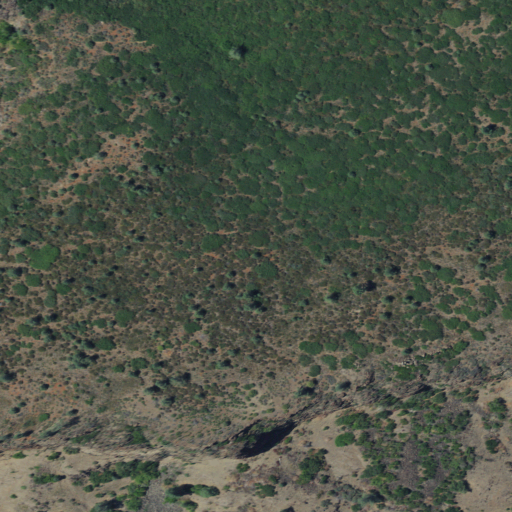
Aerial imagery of valley in California named Moak Cove containing shrub and evergreen forest